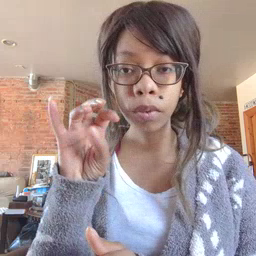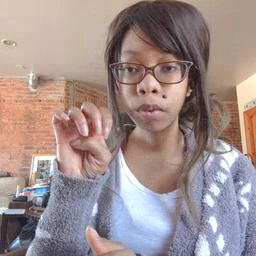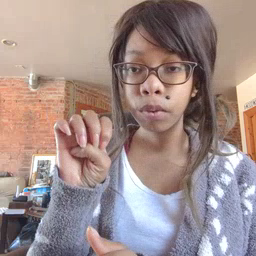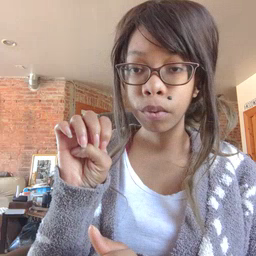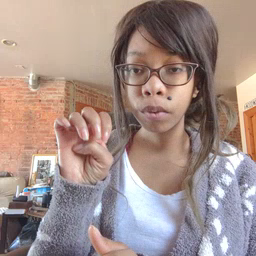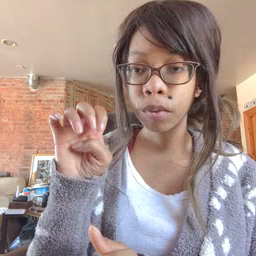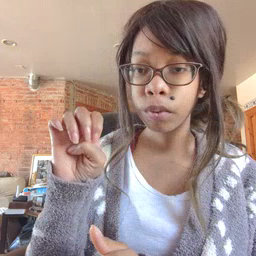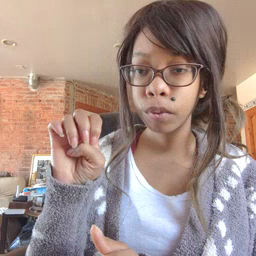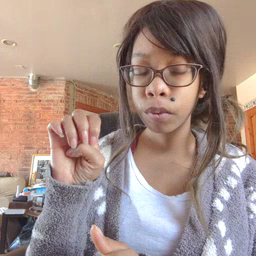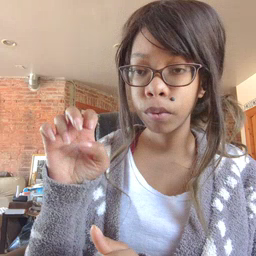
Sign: feet